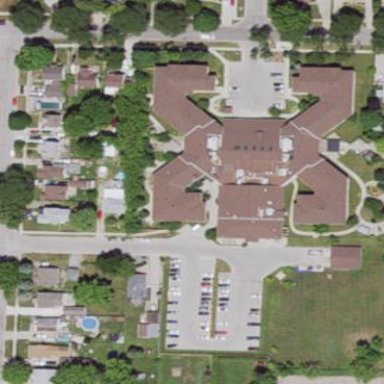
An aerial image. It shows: Nursing home building.